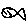
Label: fish